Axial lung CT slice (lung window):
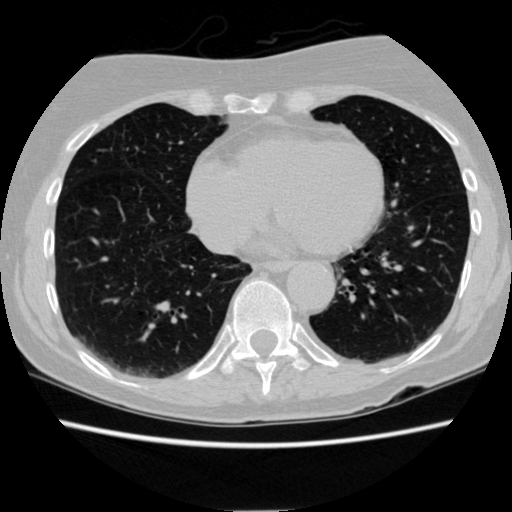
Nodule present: no